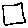
Label: square